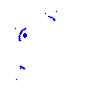
Particle: proton